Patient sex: F
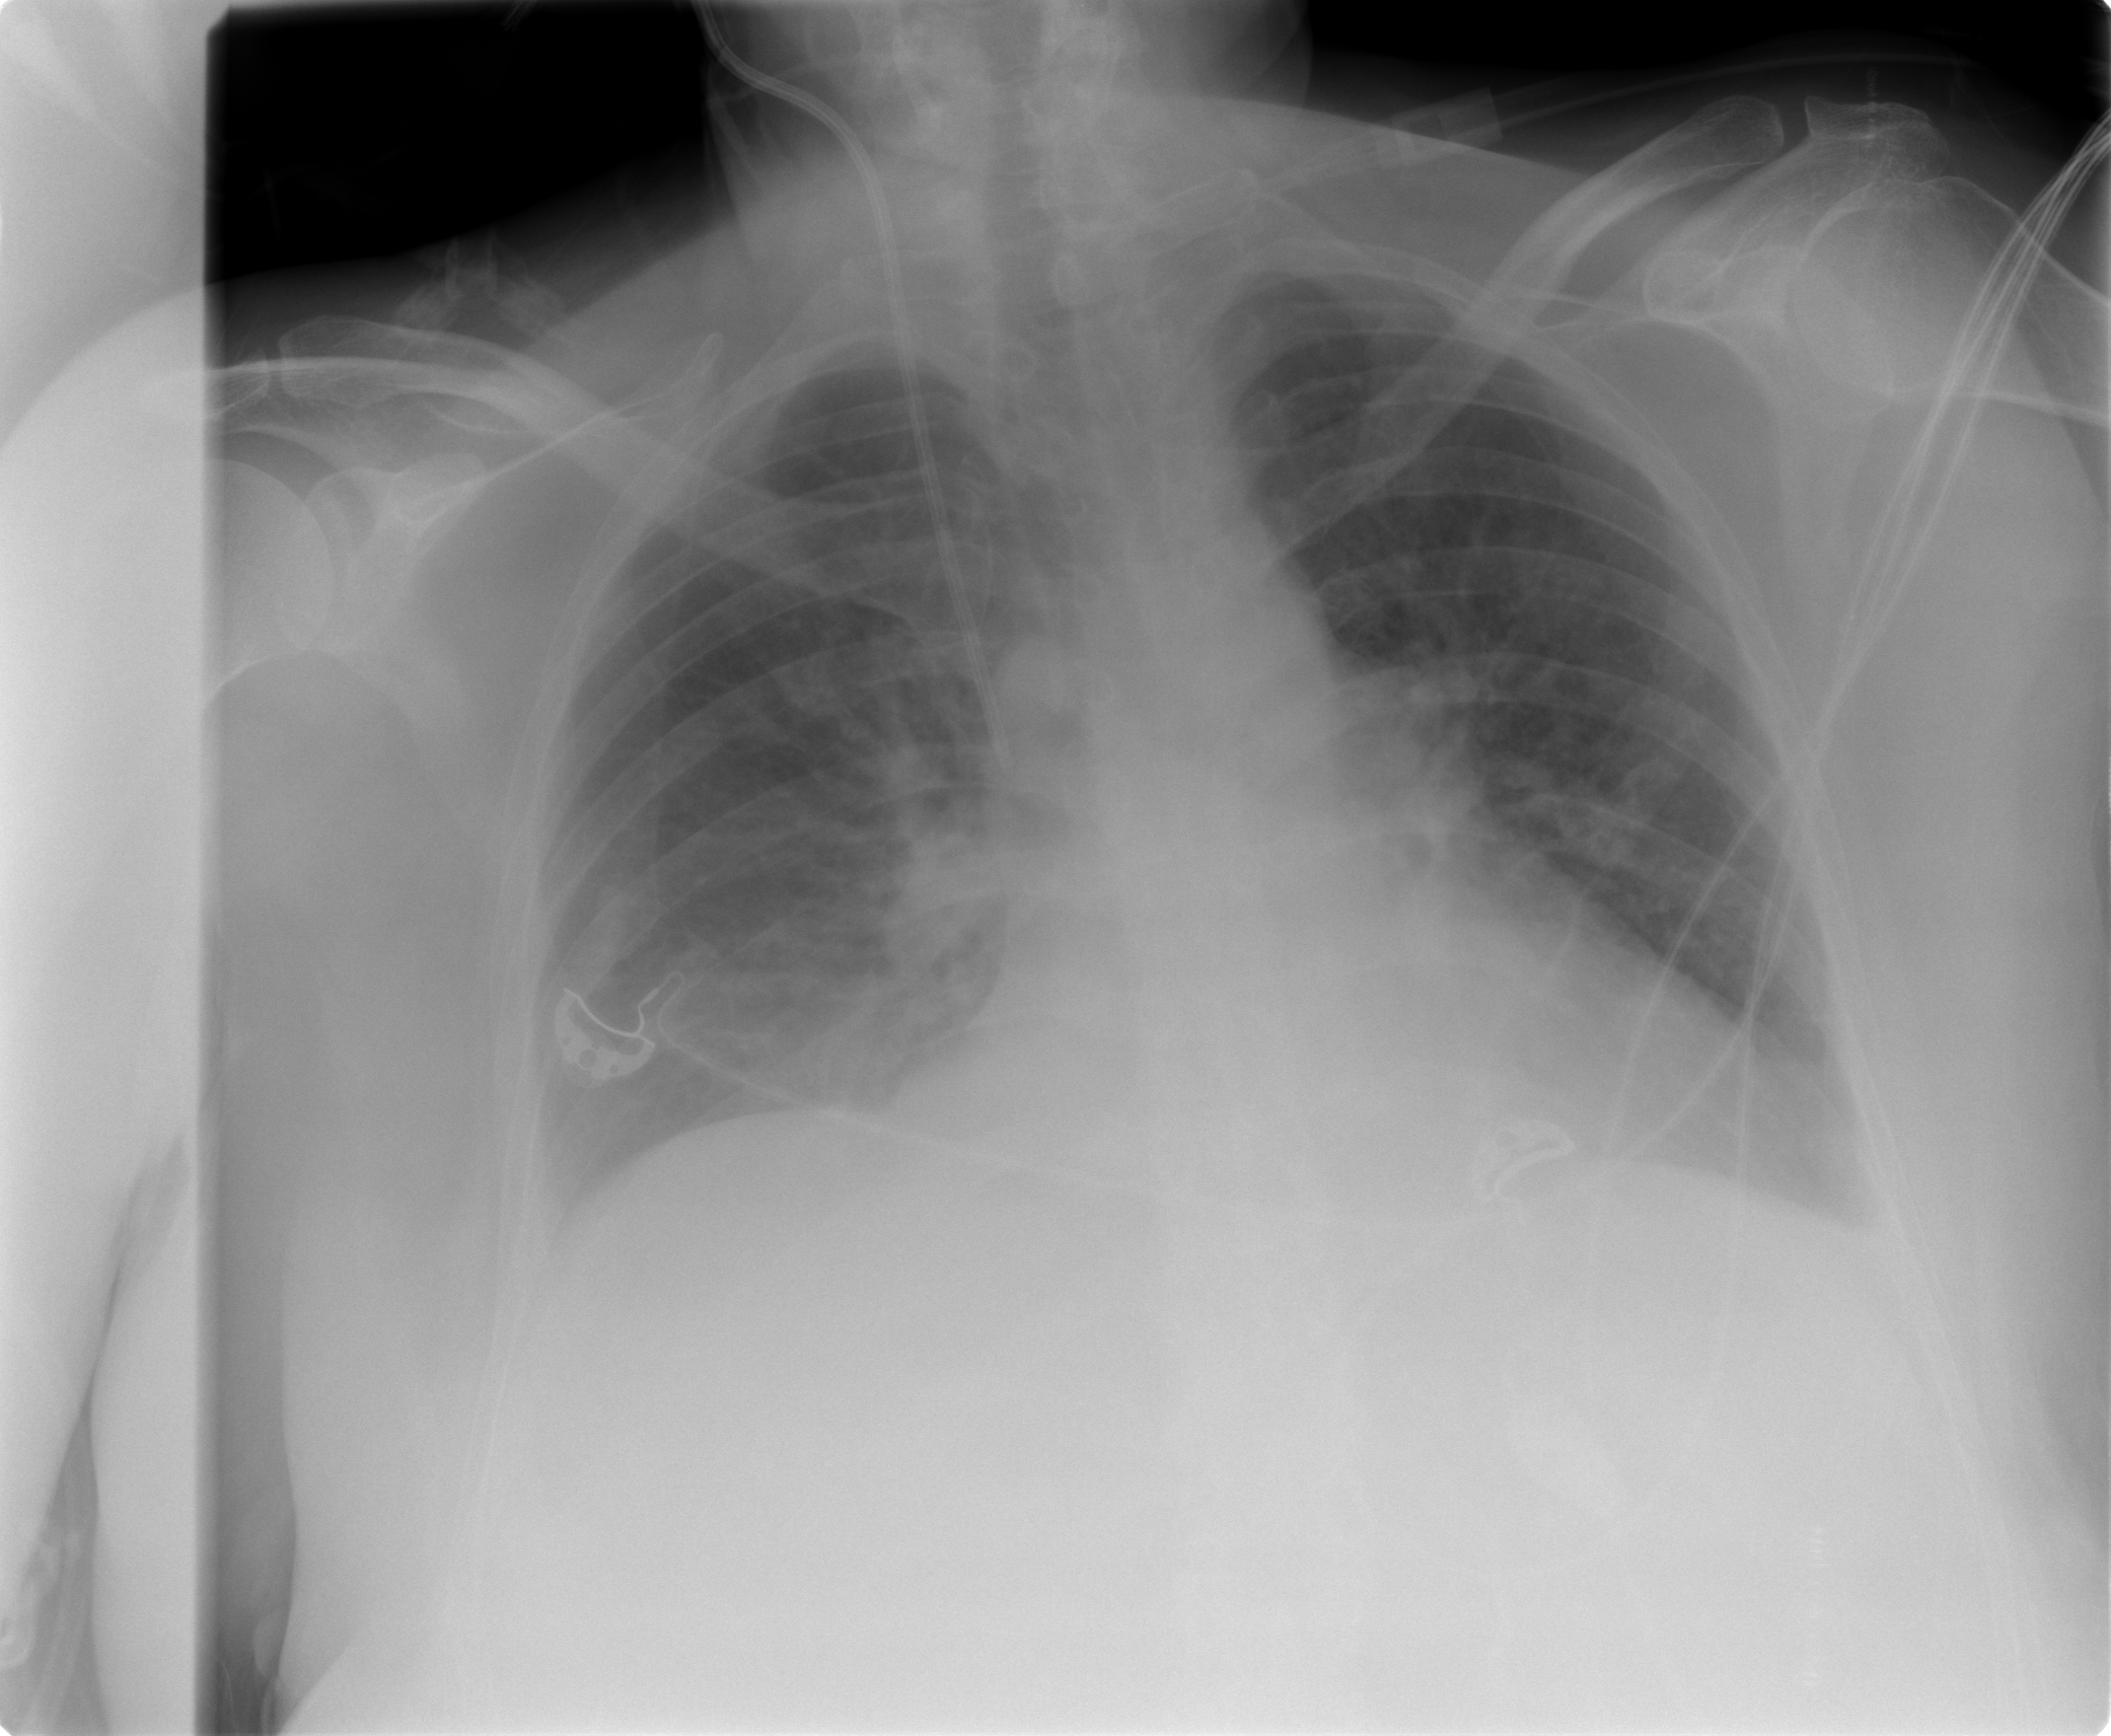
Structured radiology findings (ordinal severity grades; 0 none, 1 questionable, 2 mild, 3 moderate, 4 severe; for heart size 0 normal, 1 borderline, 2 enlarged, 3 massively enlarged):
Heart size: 2
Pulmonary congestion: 0
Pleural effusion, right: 1
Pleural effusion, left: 1
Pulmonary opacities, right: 0
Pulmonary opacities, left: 0
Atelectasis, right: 2
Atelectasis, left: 2